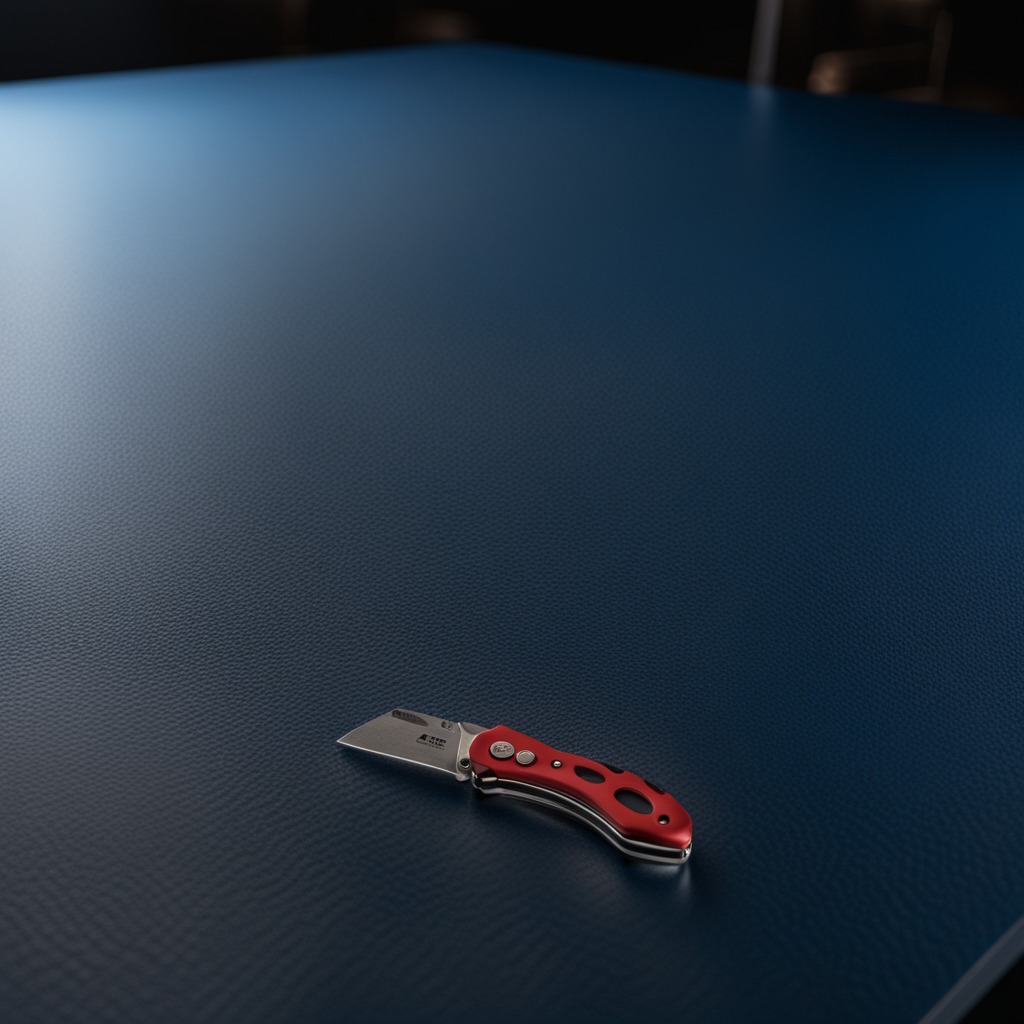
A utility knife is lying on the granite tabletop inside a workshop at night.